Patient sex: M
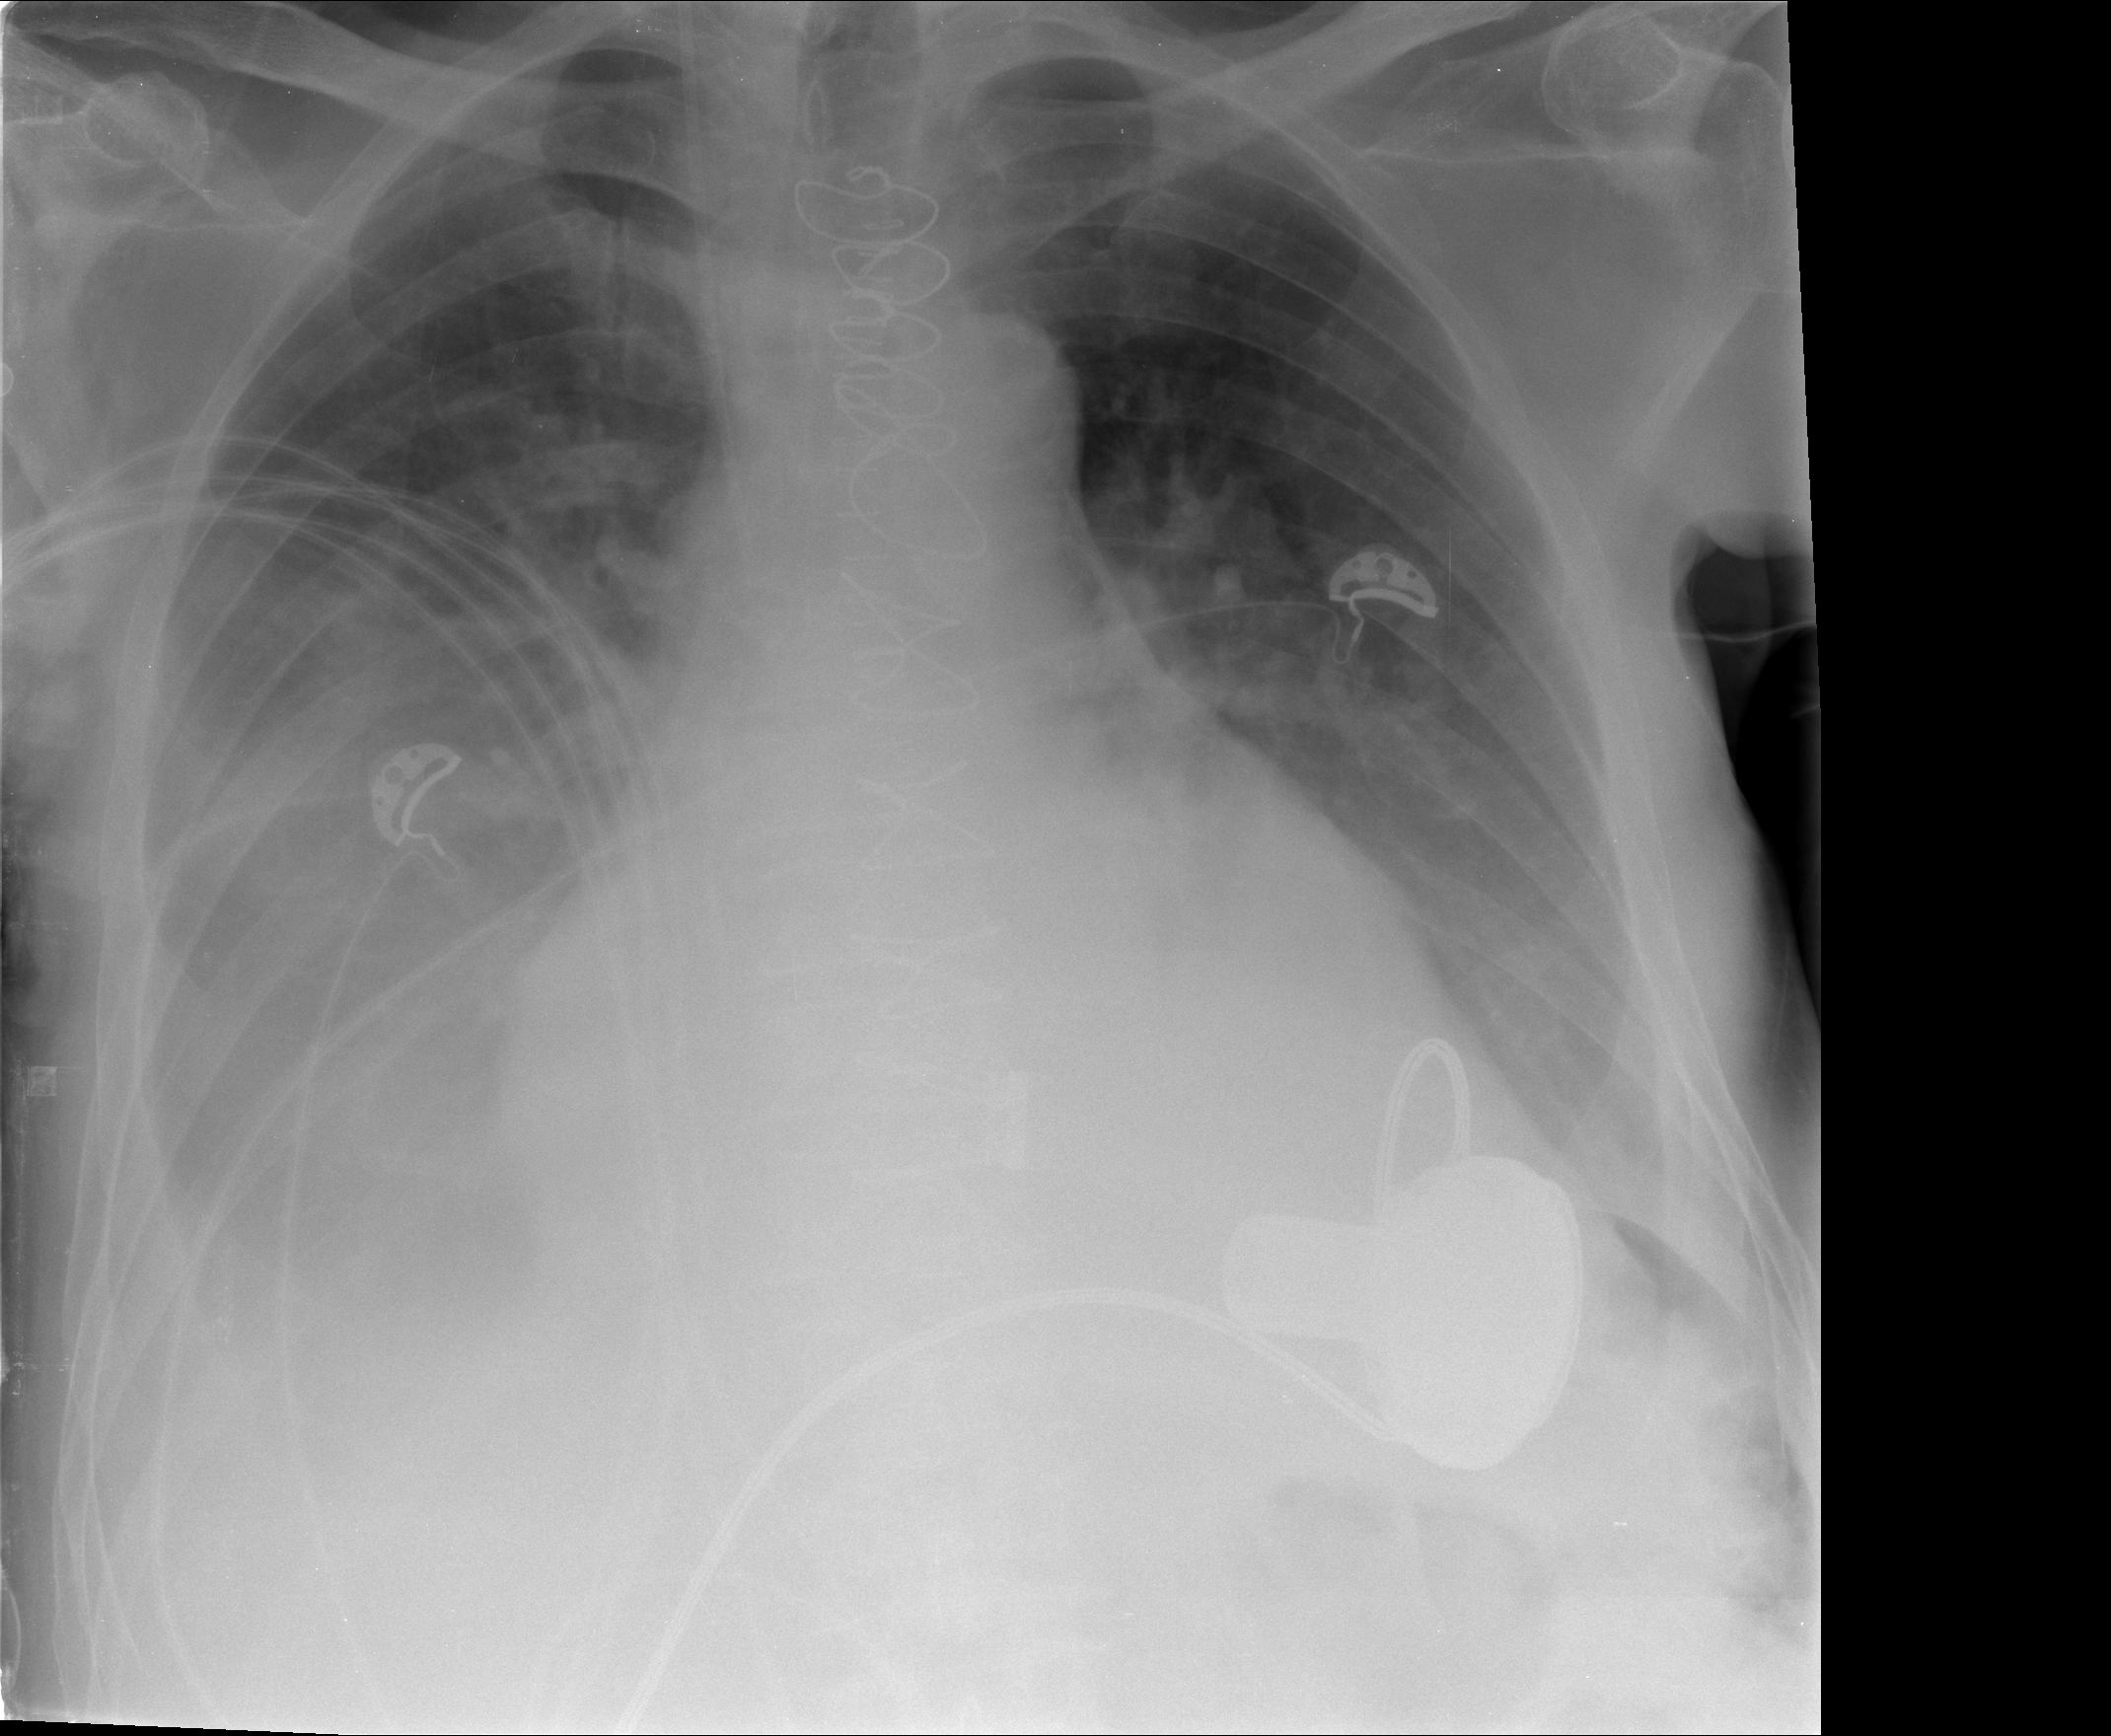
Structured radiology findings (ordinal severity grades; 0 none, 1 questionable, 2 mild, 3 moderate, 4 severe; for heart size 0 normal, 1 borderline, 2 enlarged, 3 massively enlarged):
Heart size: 3
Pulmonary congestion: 2
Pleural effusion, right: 3
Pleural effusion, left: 3
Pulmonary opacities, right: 2
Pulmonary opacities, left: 2
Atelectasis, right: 3
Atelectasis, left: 3